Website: bh-photo
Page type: billing-address
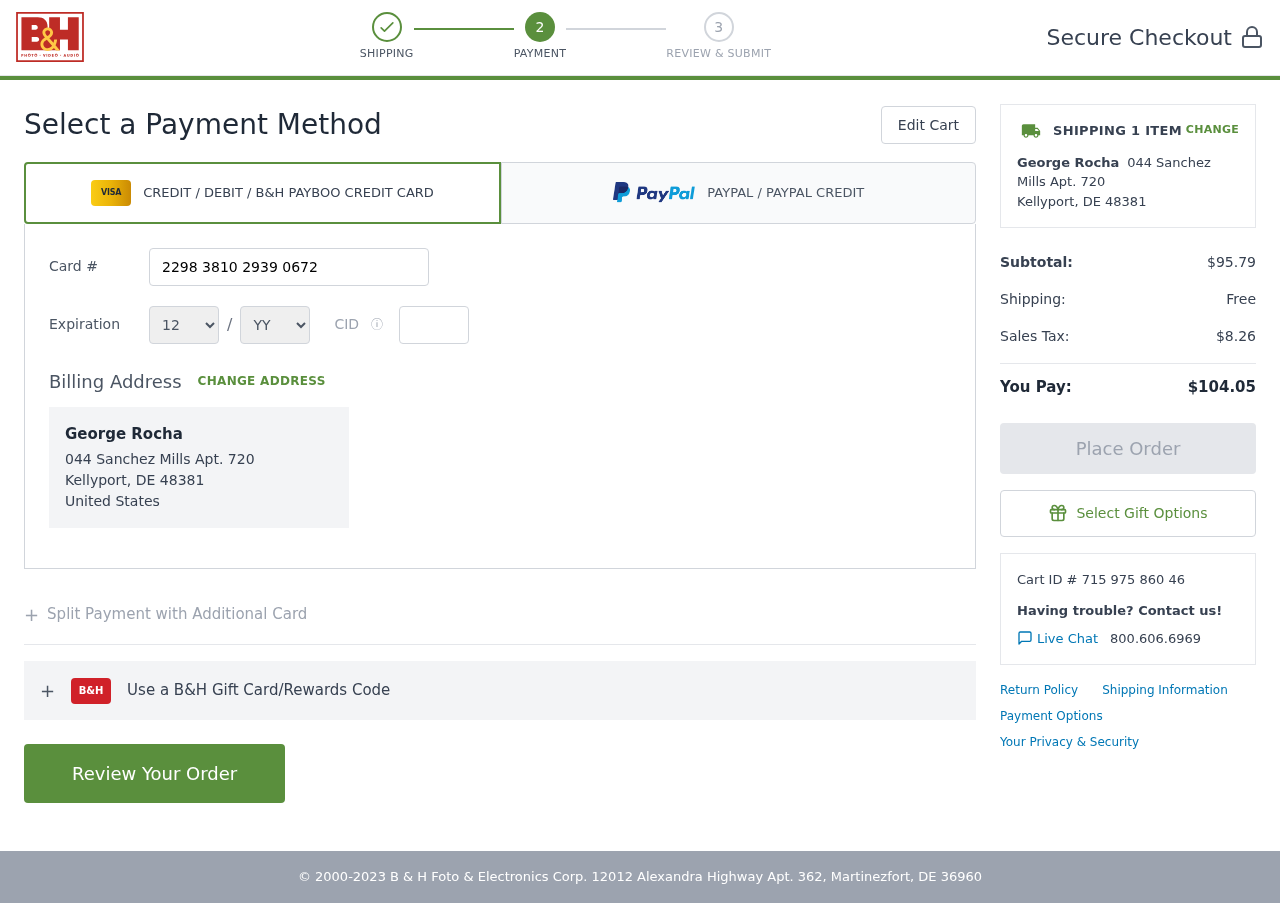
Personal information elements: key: PII_CARD_CVV
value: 943
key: PII_CARD_EXPIRY_MONTH
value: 12
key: PII_CARD_EXPIRY_YEAR
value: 26
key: PII_CARD_NUMBER
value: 2298 3810 2939 0672
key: PII_CITY_STATE_ZIP
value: Kellyport, DE 48381
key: PII_COUNTRY
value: United States
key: PII_FULLNAME
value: George Rocha
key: PII_STREET
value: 044 Sanchez Mills Apt. 720
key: PII_FULLNAME2
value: George Rocha
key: PII_STREET2
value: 044 Sanchez Mills Apt. 720
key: PII_CITY_STATE_ZIP2
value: Kellyport, DE 48381
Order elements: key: ORDER_NUM_ITEMS
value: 1
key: ORDER_SUBTOTAL
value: $95.79
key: ORDER_SHIPPING_COST
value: Free
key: ORDER_TAX
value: $8.26
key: ORDER_TOTAL
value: $104.05
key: ORDER_ID
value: Cart ID # 715 975 860 46